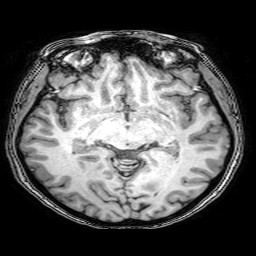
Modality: T1w
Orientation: coronal
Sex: female
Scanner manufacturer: philips
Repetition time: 0.008086 s
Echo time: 0.0037 s